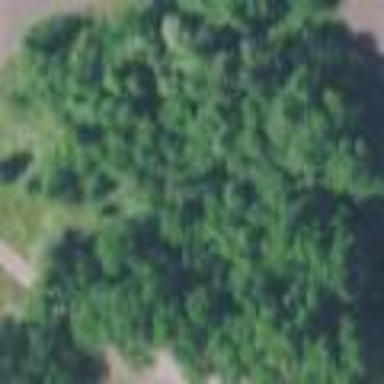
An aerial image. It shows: Serene woodland landscape.